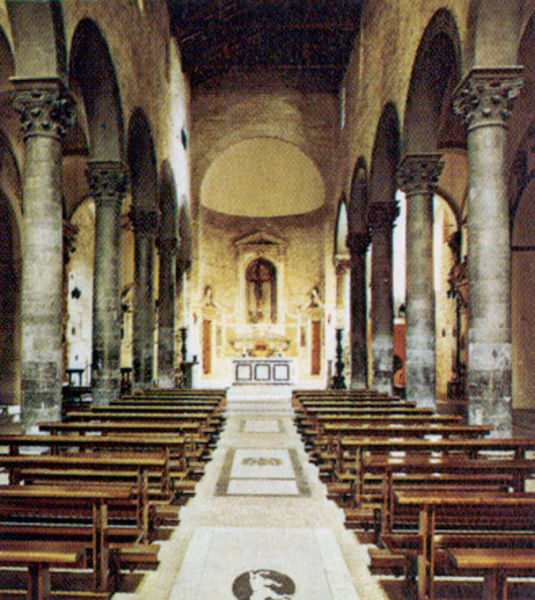
Titel: Santi Apostoli (Innenraum)
Standort: Firenze
Institution: Santi Apostoli
Schlagwörter: dunkel, gemälde, weiß, gelb, ocker, sitzen, braun, bunt, fenster, grau, hell, holz, licht, marmor, raum, schwarz, stirn, stützen, säule, säulen, tisch, tür, dach, rot, beige, ornament, teppich, alt, wand, architektur, barock, sockel, stein, steine, innenraum, weite, kirche, boden, decke, innen, gotik, renaissance, pferd, pferde, rund, farbig, schiffe, ansicht, bogen, italien, mauer, farbe, latten, bank, saal, sepia, rundbogen, joche, kuppel, romantik, gestühl, ornamente, teppiche, bretter, unscharf, foto, fotografie, photographie, bögen, gang, arkade, stütze, gewölbe, helligkeit, eckig, kreuz, dom, mauerwerk, fliesen, knien, reihe, dachstuhl, flur, mosaik, altar, bänke, hauptschiff, hochaltar, inneres, kapitelle, langhaus, kapitell, photo, reihen, dreiecksgiebel, kirchenbank, kirchenschiff, kalotte, mittelschiff, laibung, putz, quader, voluten, architrave, bestuhlung, dreischiffig, farbfoto, obergaden, seitenschiff, grab, jesus, mittelalter, altarraum, apsis, romanik, florenz, chor, konche, volute, basis, heilig, korinthisch, joch, schaft, sakral, bau, mittelalterlich, römisch, basilika, säulengang, kreuzgang, abakus, echinus, akanthus, akantus, arkanthus, korintisch, brunelleschi, tonnengewölbe, romanisch, arkantus, rundbogenfenster, bogengang, säulenordnung, karl der große, schmucklos, bankreihen, sakralarchitektur, korinthische ordnung, kruez, baukunst, retabel, antikenrezeption, malereien, chorraum, grabplatte, bodenmuster, altartisch, altarretabel, farnfoto, san lorenzo, kniebank, forografie, offener dachstuhl, chorgewölbe, kreutzgang, romaisch, acanthus, acantus, araden, basilicum, corinthia, pietra serrena, ss. apostoli, ss. apostoli florenz, kirchengestühl, steinsaulen, spätromanisch, fliesen#